You are looking at the continuous-wavelet transform of a rotating shaft's vibration signal. Determine the machine's mechanical condition. Answer with exactly one of: normal, misalignment, unbalance, looseness.
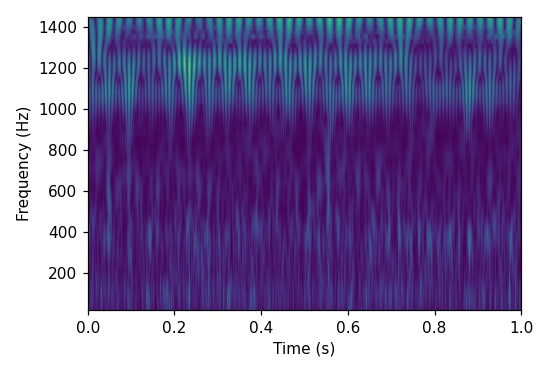
Answer: looseness